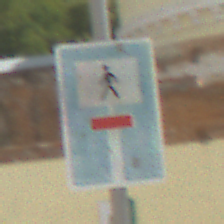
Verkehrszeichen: SackgasseFussgaengerDurchlaessig
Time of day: Midday
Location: Outdoor (Suburban)
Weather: PartlyCloudy
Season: NotSpecified
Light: Natural